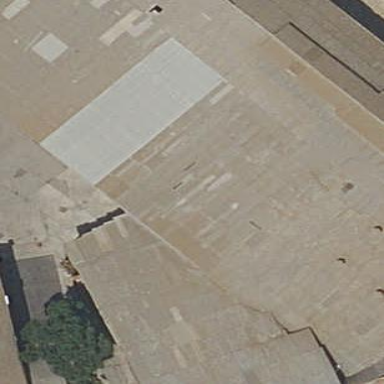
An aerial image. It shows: Warehouse.